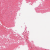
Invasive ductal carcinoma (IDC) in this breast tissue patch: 0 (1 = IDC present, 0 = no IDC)